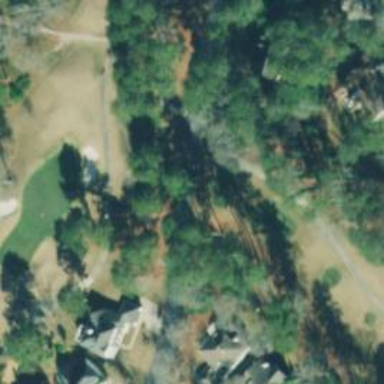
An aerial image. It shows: Path used for both walking and golf.